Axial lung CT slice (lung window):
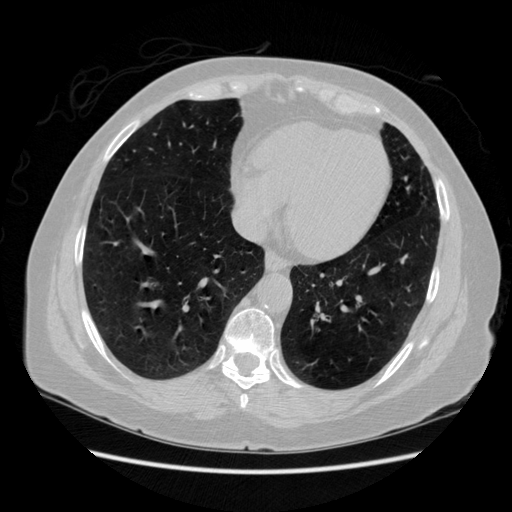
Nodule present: no